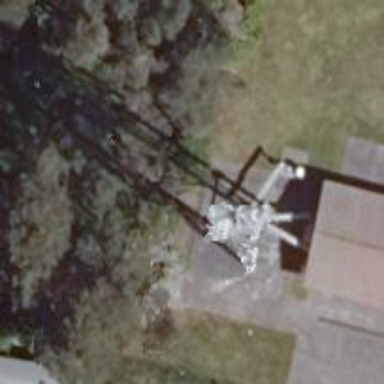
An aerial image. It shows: Man-made mast used for communication purposes.